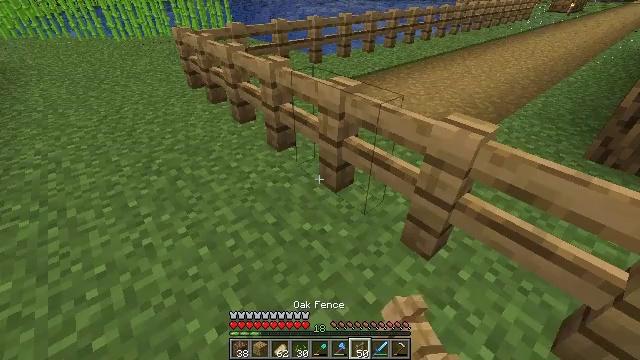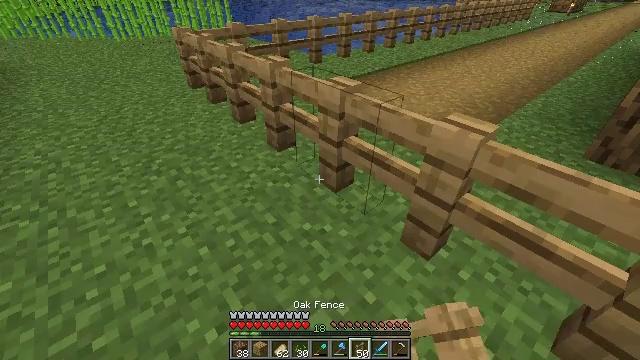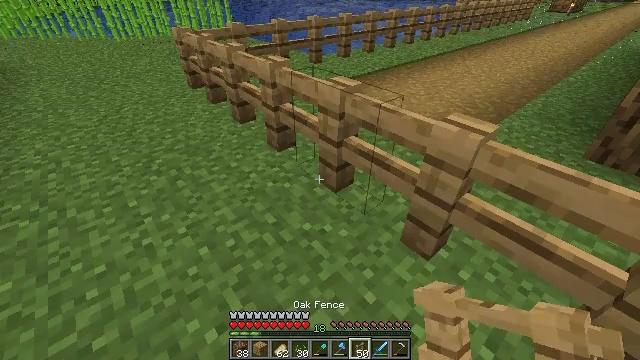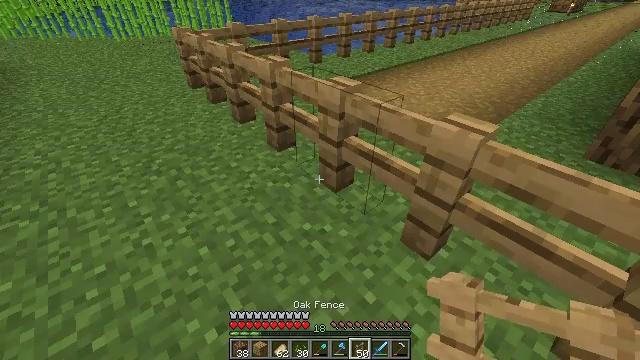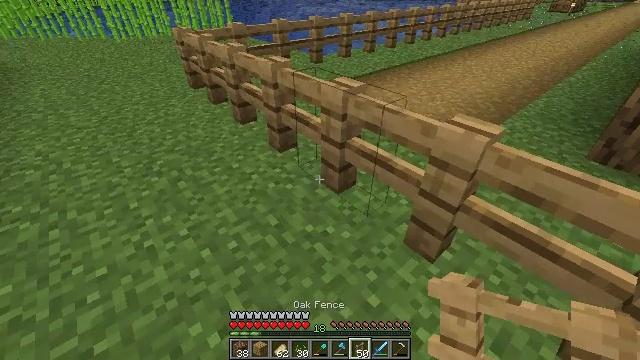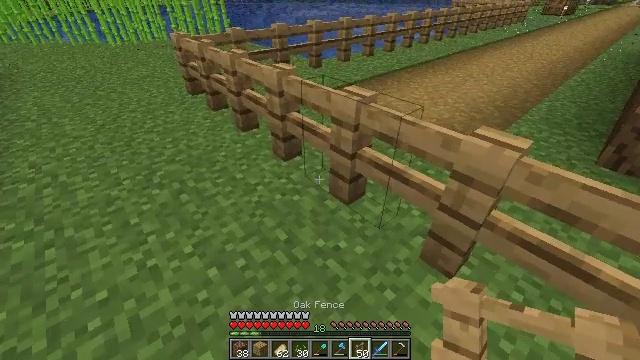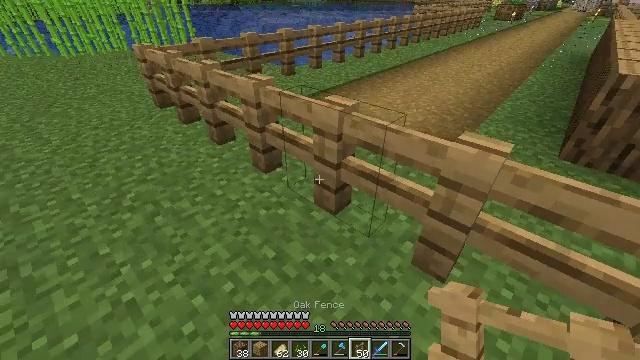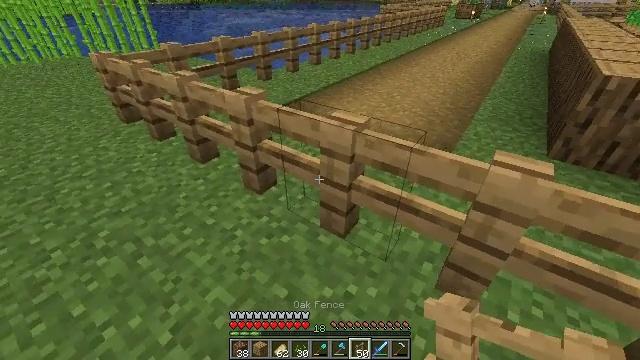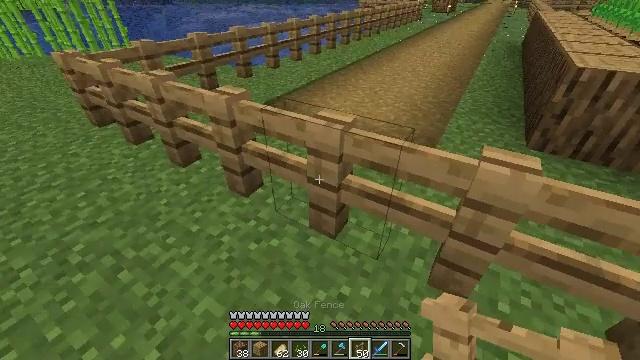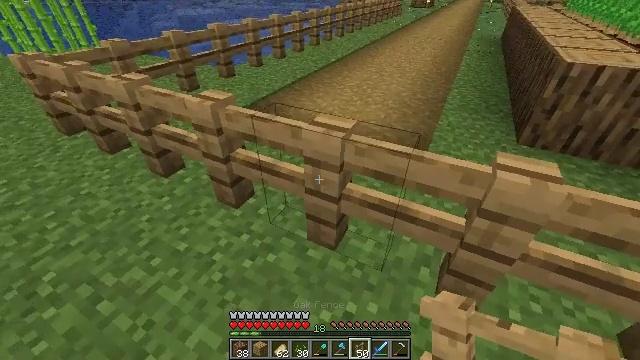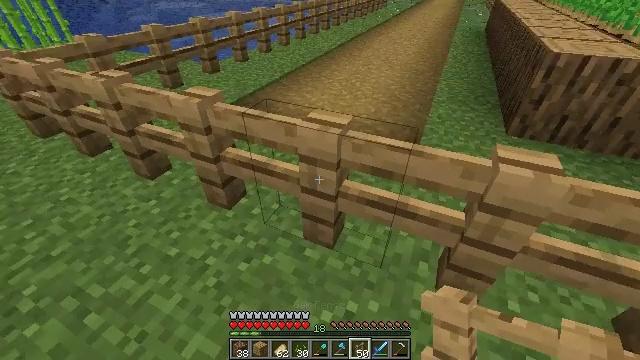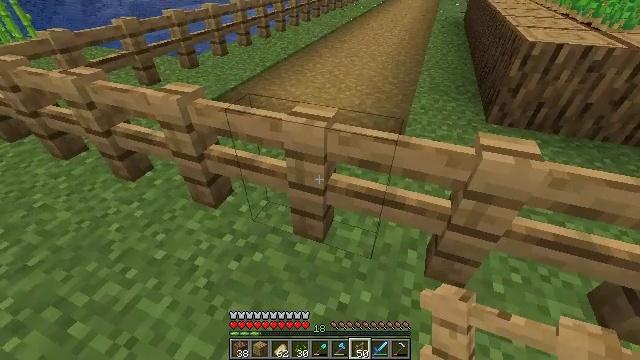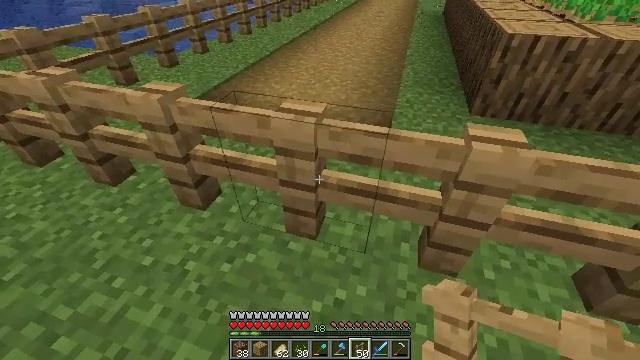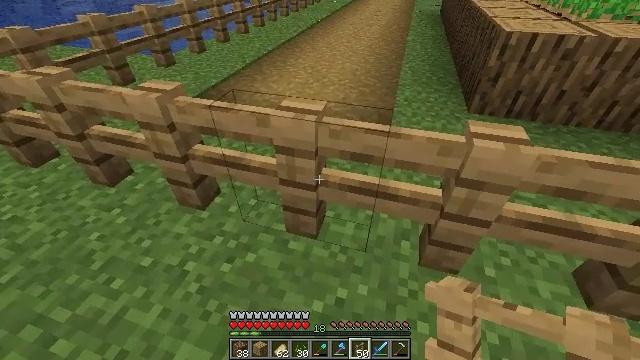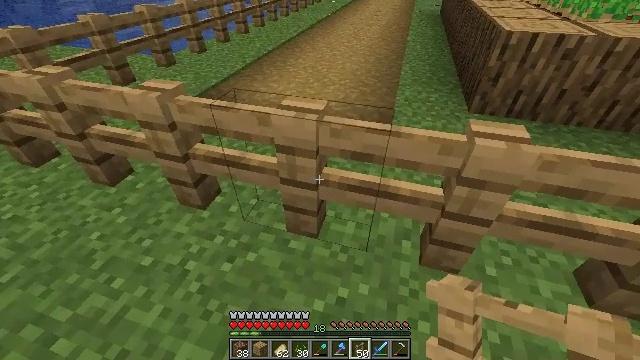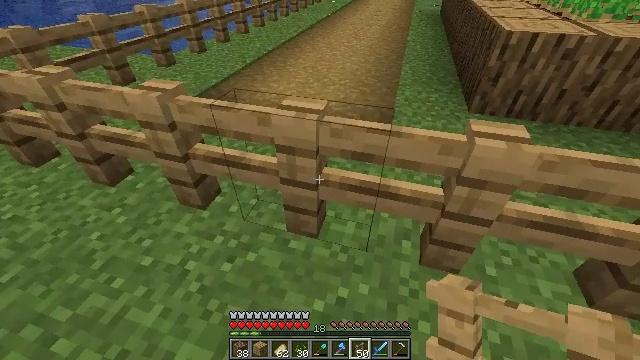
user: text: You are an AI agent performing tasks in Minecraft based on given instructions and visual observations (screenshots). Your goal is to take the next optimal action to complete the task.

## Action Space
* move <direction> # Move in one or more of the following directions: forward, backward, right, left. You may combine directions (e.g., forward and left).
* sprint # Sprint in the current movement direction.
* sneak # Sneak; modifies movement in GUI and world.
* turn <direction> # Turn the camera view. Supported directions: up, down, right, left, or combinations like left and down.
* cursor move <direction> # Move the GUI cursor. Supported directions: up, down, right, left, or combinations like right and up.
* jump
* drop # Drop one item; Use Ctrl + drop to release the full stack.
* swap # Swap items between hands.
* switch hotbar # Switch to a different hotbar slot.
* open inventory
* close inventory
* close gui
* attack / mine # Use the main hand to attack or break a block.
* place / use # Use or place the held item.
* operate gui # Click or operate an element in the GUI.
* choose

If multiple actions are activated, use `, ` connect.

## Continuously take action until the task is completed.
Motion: motion action
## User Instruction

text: Left-click to destroy the oak fence.
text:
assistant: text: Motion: no_op
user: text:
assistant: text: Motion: no_op
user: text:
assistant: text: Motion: no_op
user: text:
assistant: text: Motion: move forward and move left
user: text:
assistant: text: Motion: move forward and move left, turn right
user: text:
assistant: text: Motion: move forward and move left, turn right and up
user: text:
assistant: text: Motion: move forward and move left, turn right
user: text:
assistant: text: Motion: move forward, turn right
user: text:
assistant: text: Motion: turn right
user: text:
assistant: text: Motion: turn right and down
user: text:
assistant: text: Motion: turn right and down
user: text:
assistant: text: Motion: turn right
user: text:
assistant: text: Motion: no_op
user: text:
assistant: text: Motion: no_op
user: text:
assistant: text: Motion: no_op
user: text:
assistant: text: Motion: no_op
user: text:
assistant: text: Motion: no_op
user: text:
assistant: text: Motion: no_op
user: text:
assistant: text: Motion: no_op
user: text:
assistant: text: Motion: no_op
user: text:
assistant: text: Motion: no_op
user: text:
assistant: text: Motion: no_op
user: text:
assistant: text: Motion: no_op
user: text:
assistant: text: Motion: no_op
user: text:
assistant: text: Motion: no_op
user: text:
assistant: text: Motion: no_op
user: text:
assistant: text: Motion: no_op
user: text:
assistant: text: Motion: no_op
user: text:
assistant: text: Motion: no_op
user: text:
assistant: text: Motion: no_op